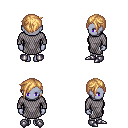
a pixel art fantasy rpg character, female body template, dark elf, purple skin, chain mail, white pants, light blonde pixie cut hairstyle, metal boots, four views (front, back, left, right), 2x2 character sprite sheet, small pixel art, hard edges, no anti-aliasing